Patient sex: F
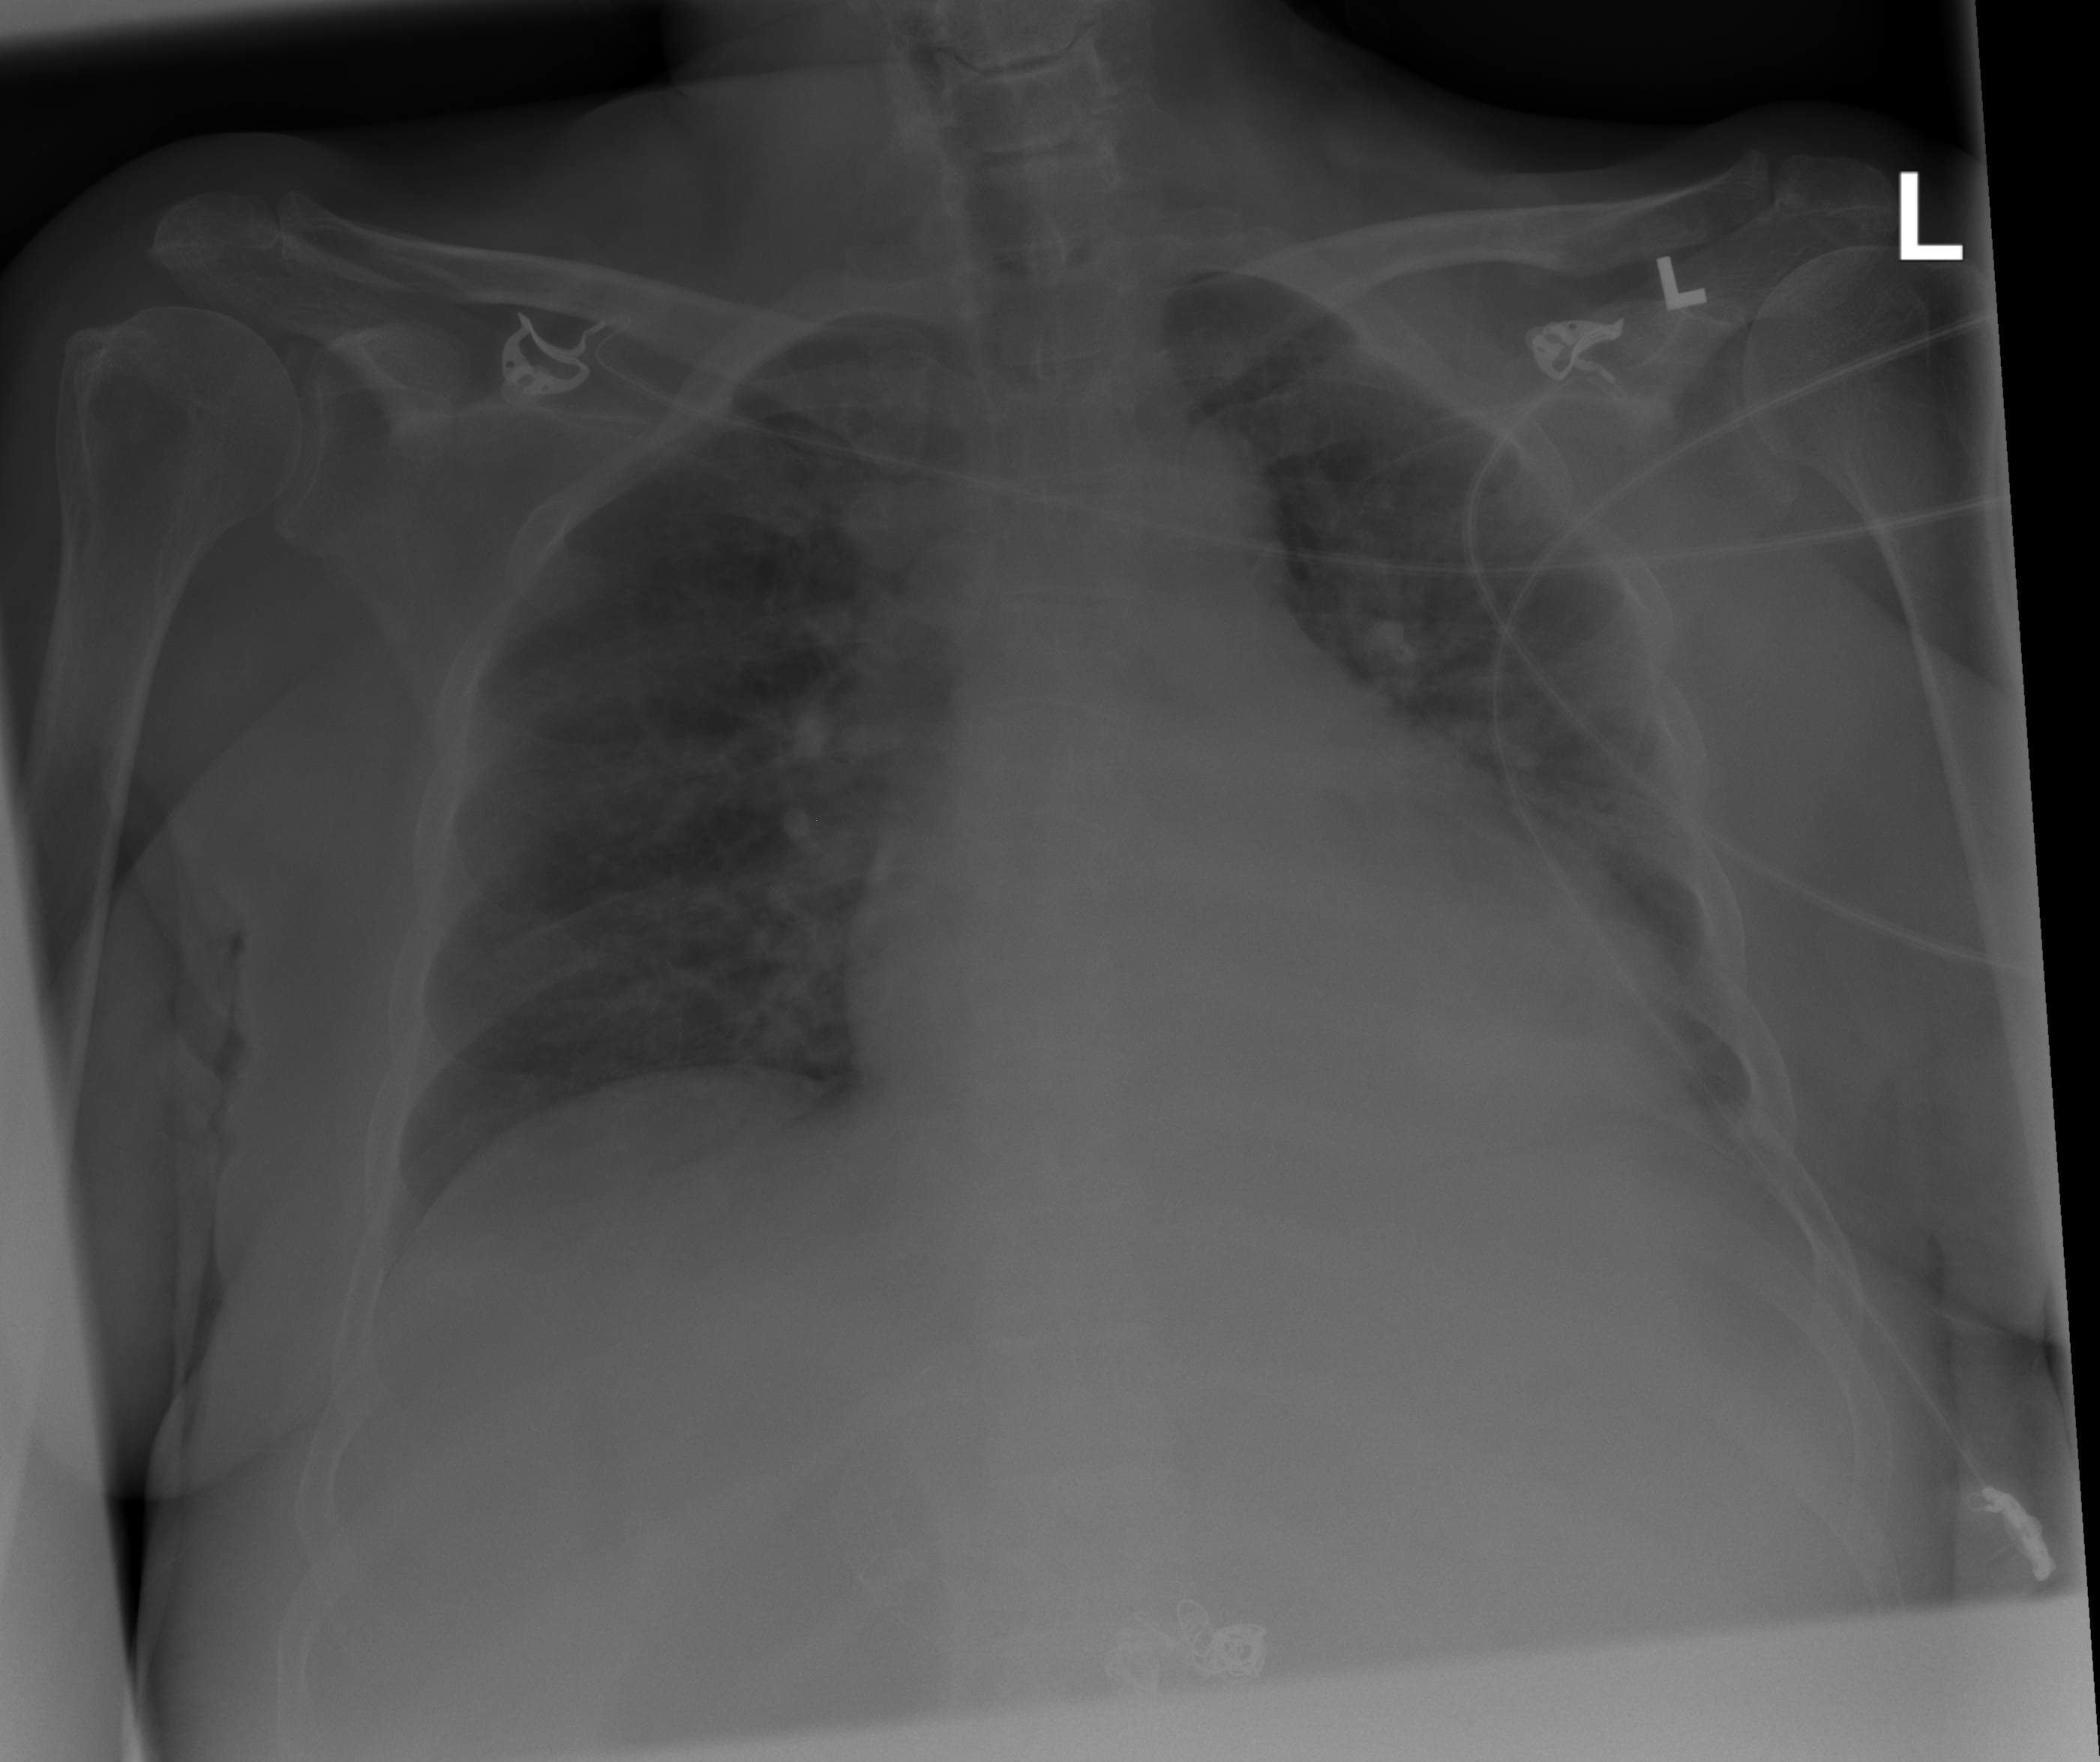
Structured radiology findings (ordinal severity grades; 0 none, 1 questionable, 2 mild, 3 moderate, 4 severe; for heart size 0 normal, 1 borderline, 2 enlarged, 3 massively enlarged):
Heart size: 2
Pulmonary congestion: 2
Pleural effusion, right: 0
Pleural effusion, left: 2
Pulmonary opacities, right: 0
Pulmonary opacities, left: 2
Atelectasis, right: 0
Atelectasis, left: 0